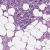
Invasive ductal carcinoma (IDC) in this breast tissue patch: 1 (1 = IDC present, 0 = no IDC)